Interaction volume radius: 5 \u00c5
Interaction volume height: 10 \u00c5
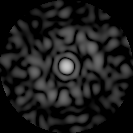
Disorder parameter: 0.8615